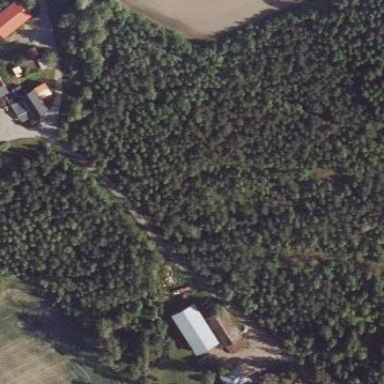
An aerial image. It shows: Farmyard area.